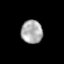
Tissue: skin
Cell type: Epithelial cells
Senescence score: 0.2577
Nuclear area (px): 490
Mean DAPI intensity: 170.792